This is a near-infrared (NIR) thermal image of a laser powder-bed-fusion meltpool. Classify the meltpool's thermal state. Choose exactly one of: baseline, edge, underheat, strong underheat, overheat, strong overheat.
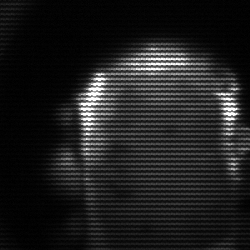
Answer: baseline